Field crop: maize
Growth stage: 2
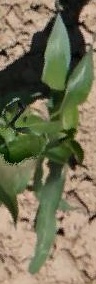
Species: maize